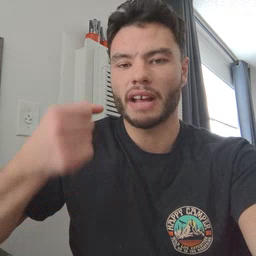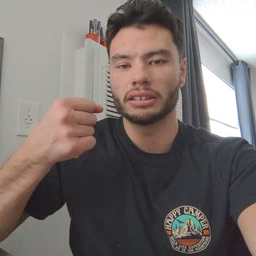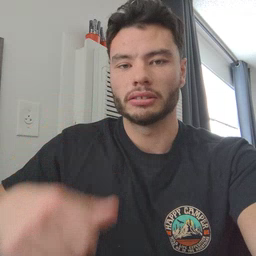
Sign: fast